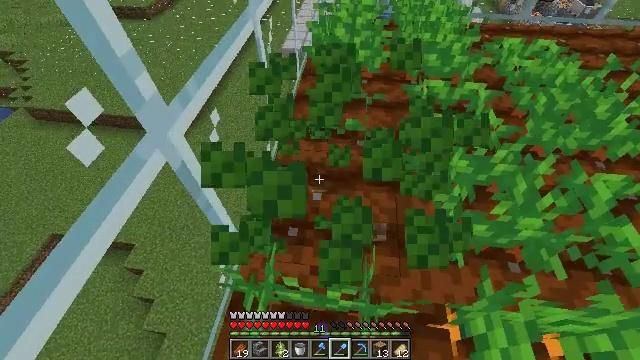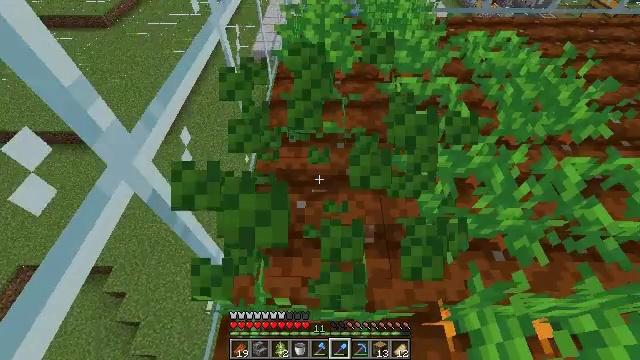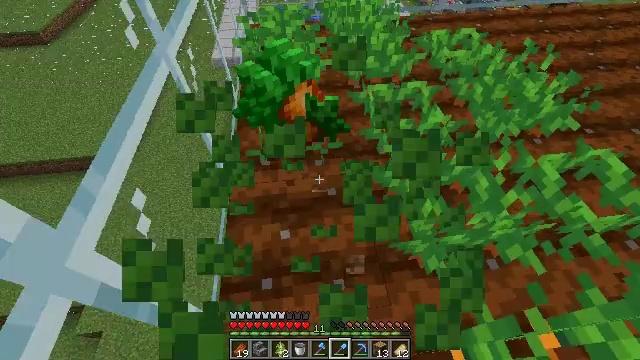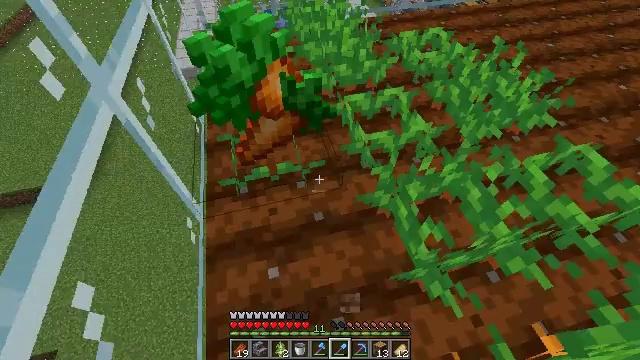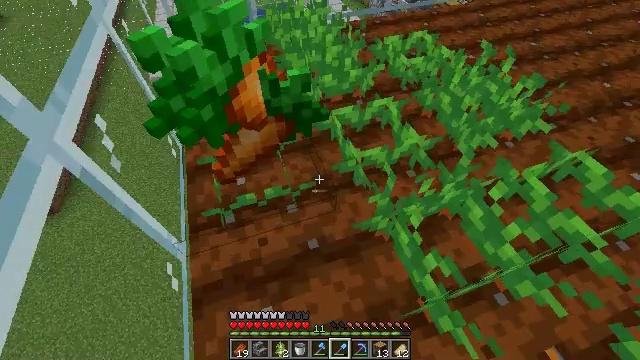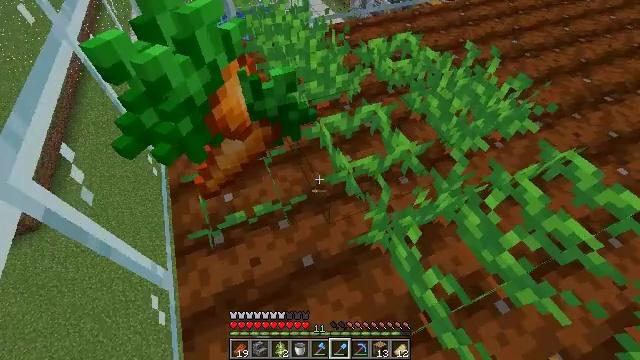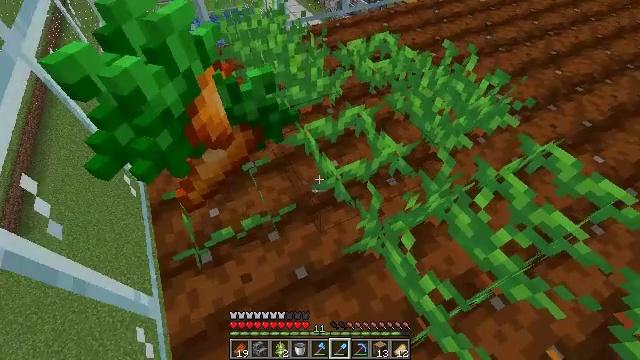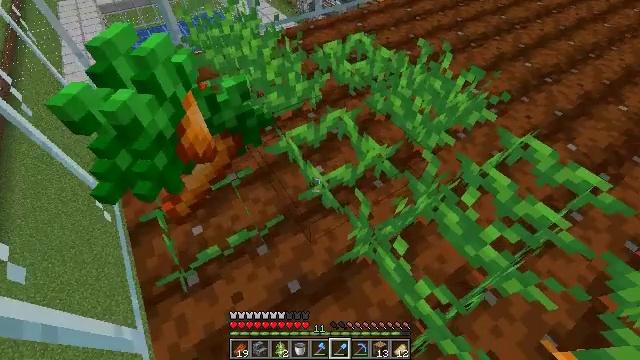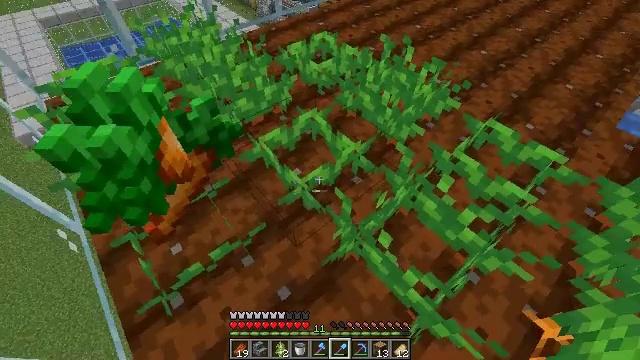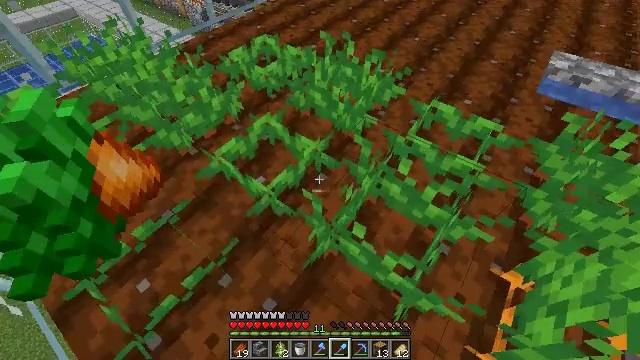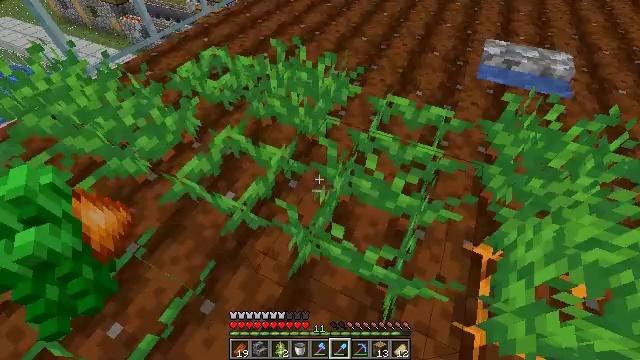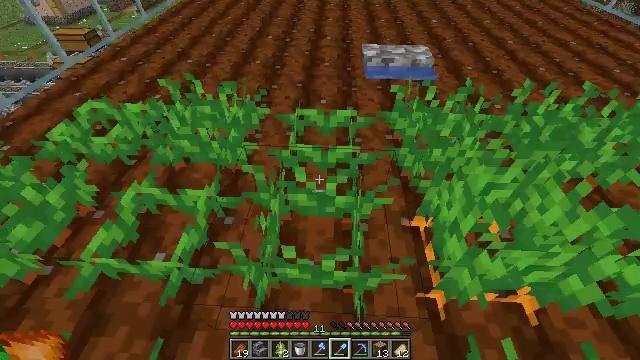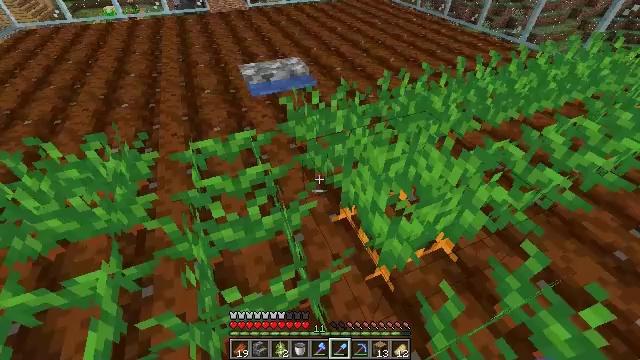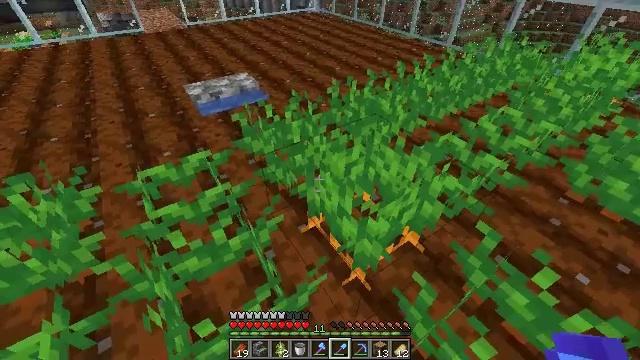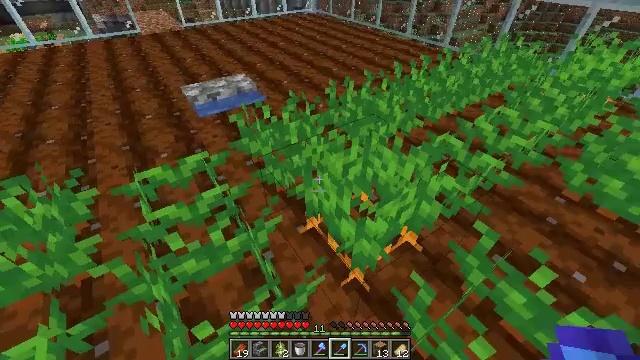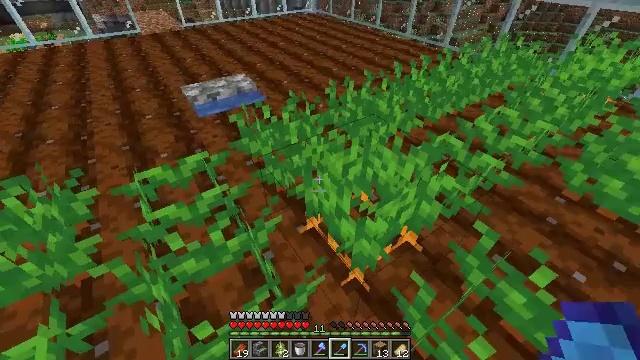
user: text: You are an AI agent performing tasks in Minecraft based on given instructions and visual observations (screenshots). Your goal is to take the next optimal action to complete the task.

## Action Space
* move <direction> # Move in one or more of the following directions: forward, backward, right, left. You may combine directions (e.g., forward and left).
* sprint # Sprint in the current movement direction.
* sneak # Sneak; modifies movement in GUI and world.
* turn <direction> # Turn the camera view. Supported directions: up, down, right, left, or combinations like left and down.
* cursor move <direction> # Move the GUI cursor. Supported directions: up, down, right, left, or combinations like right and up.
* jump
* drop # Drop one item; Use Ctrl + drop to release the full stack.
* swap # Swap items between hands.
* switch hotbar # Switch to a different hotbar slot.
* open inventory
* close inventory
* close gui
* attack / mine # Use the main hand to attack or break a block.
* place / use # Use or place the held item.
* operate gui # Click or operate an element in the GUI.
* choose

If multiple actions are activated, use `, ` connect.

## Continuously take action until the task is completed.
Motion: motion action
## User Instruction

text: Harvest carrots from the farmland.
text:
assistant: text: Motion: move forward, turn right
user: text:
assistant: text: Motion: move forward, turn right
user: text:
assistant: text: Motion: move forward, turn right
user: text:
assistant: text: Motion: move forward, turn right
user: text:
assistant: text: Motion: turn right
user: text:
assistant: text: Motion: turn right
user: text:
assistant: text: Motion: turn right
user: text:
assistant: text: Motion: turn right
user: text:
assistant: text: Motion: turn right
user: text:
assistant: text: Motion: turn right
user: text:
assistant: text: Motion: turn right and up
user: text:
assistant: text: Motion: turn right and up
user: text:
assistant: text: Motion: turn right and up
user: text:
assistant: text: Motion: no_op
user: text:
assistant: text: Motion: no_op
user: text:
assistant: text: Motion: no_op
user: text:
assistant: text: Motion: turn left and down
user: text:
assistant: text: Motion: turn down
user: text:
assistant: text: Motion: turn right and down
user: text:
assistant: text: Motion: turn right
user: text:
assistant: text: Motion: turn right
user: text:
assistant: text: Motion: turn right
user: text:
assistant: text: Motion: no_op
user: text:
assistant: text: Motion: turn right
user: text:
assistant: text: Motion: turn right
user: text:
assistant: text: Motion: no_op
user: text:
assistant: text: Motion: attack / mine
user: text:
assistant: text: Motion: attack / mine
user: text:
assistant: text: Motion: no_op
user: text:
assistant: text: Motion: no_op